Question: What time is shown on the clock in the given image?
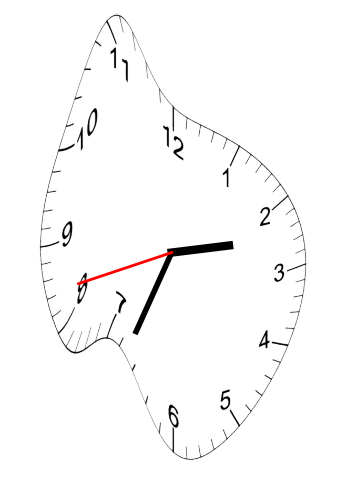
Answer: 02:33:42